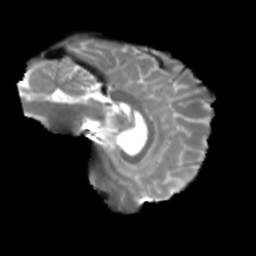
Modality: T2w
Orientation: sagittal
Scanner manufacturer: siemens
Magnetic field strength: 3 T
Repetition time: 4 s
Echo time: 0.0594 s